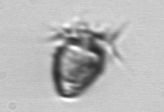
Label: Strombidium_tintinnodes